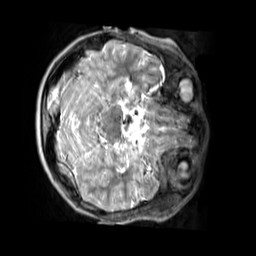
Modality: T2w
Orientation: axial
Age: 12
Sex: male
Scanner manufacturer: siemens
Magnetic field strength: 3 T
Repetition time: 3.2 s
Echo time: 0.408 s